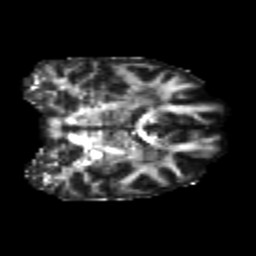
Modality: FA
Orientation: coronal
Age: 23
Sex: female
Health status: healthy
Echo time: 0.074 s